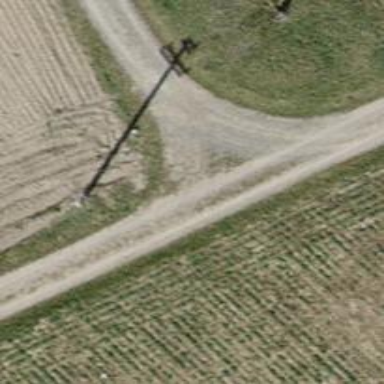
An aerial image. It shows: Track with compacted grade3 surface.